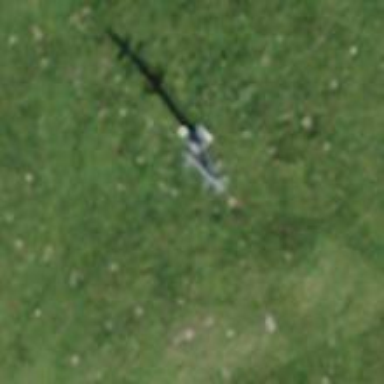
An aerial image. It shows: Pylon for aerialway.